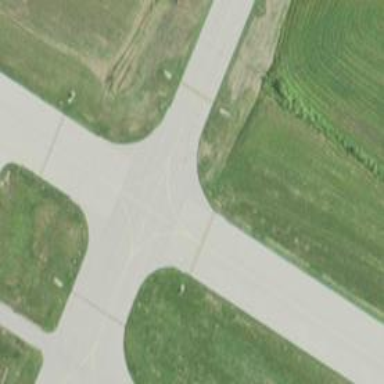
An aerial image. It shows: View of taxiway at the airport.